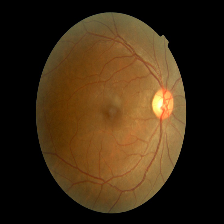
Diabetic retinopathy grade: Mild